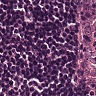
Metastatic tissue present: no